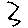
Label: zigzag